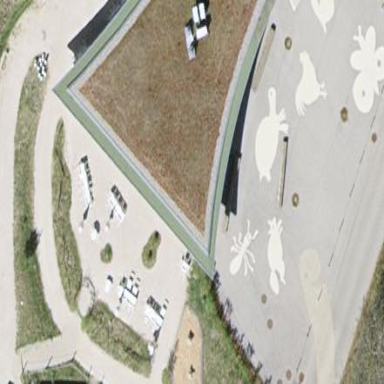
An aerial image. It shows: Outdoor seating area for leisure.